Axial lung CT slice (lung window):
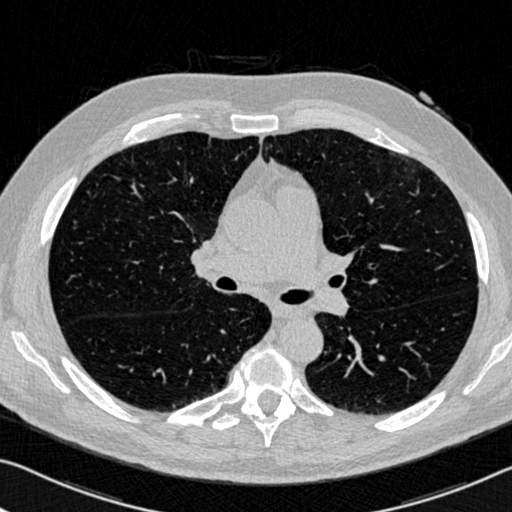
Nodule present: no